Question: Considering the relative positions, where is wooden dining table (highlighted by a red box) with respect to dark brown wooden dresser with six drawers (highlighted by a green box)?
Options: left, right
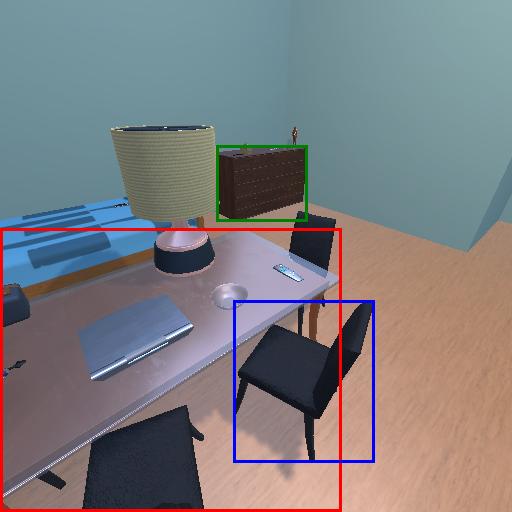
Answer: left